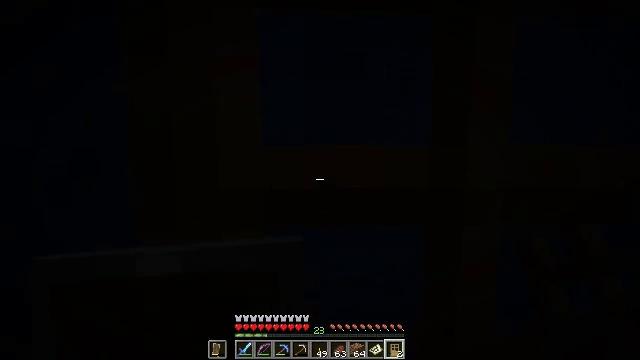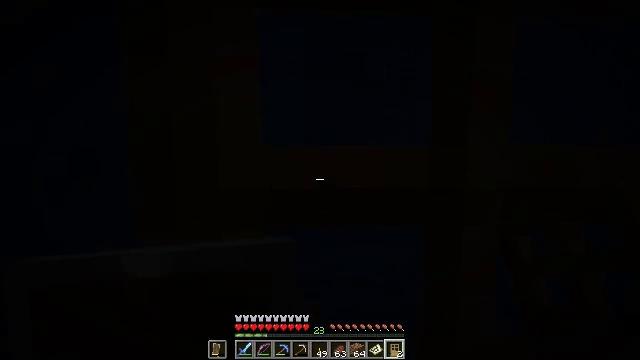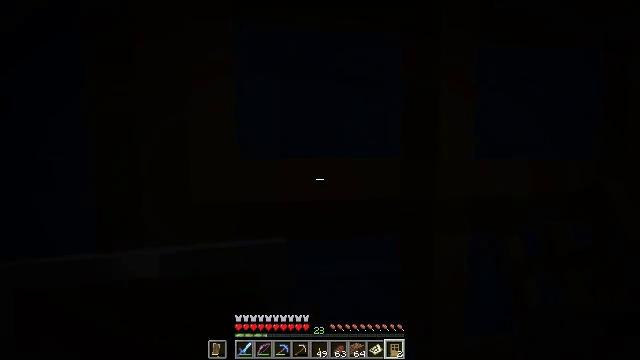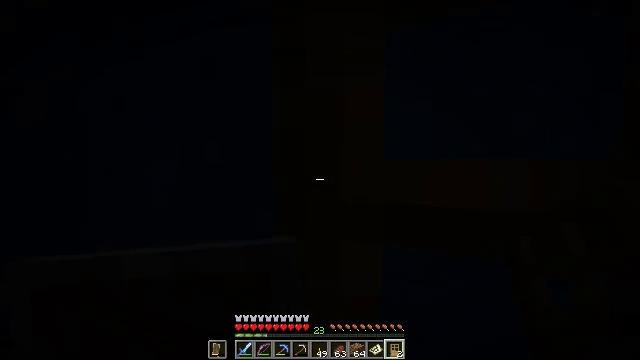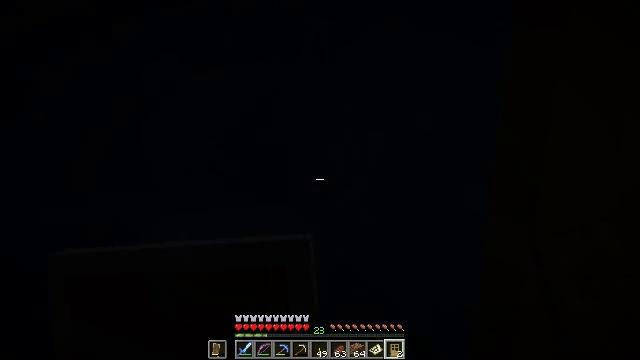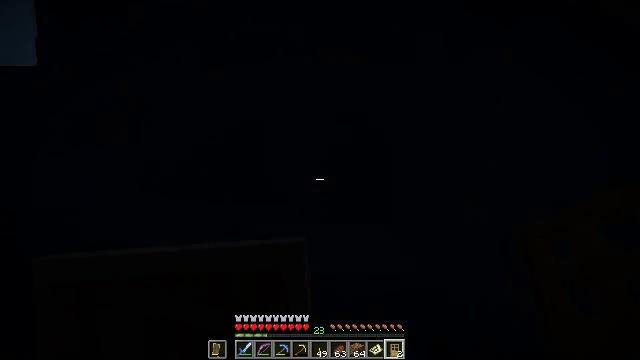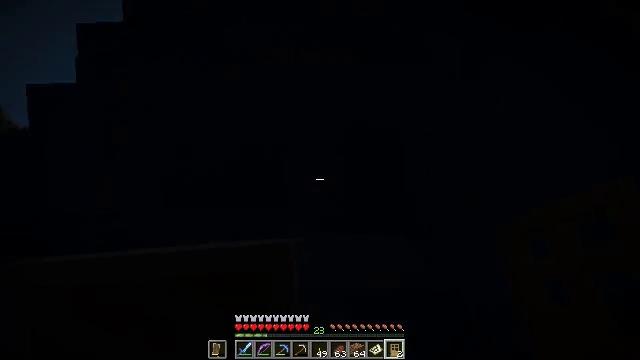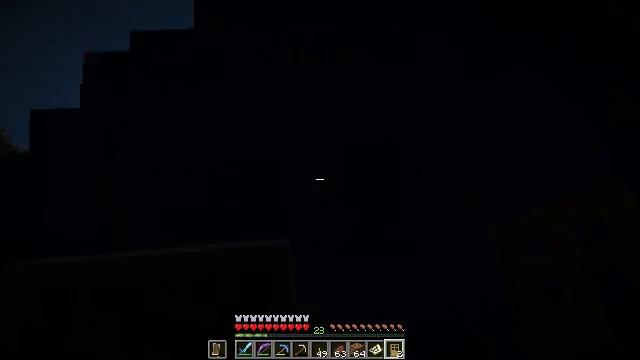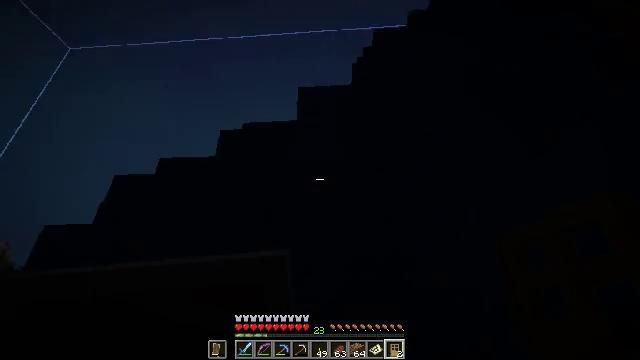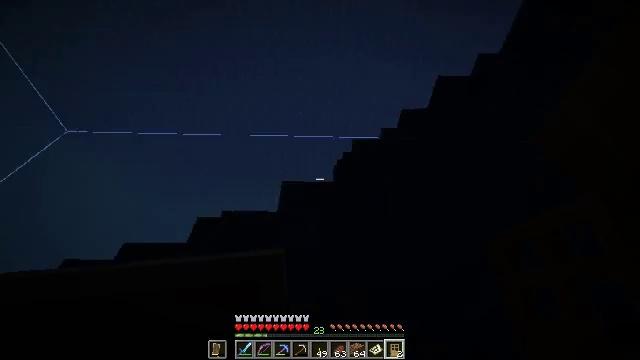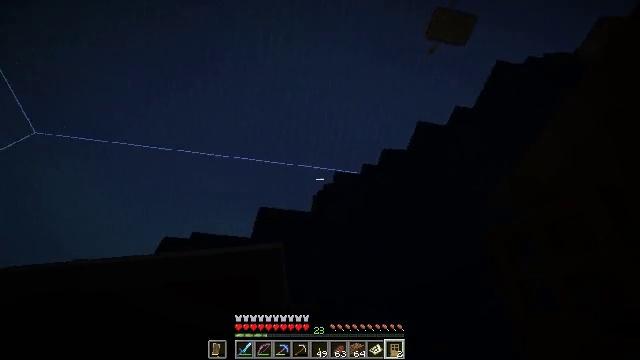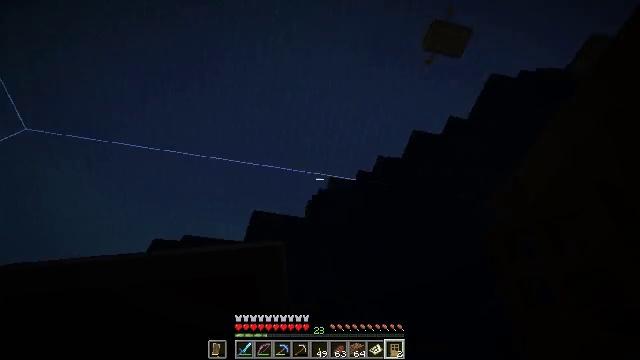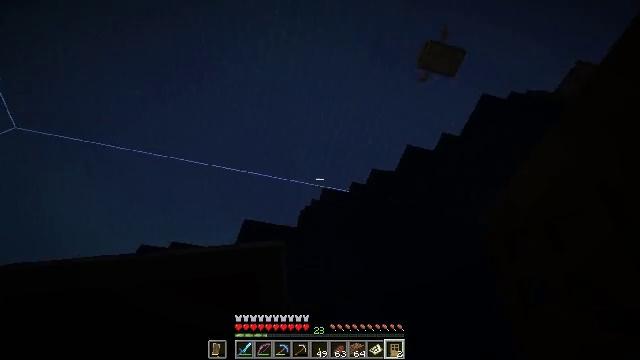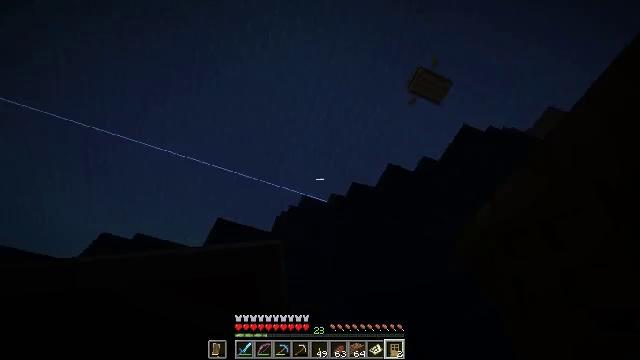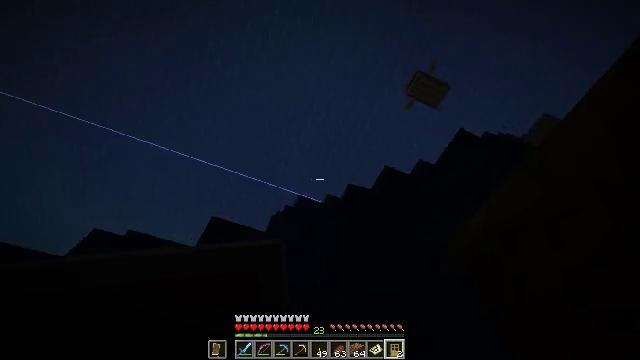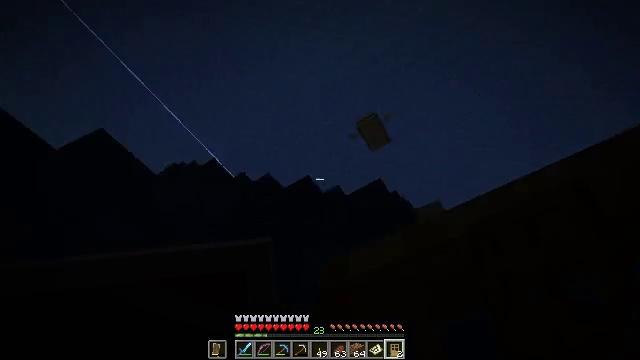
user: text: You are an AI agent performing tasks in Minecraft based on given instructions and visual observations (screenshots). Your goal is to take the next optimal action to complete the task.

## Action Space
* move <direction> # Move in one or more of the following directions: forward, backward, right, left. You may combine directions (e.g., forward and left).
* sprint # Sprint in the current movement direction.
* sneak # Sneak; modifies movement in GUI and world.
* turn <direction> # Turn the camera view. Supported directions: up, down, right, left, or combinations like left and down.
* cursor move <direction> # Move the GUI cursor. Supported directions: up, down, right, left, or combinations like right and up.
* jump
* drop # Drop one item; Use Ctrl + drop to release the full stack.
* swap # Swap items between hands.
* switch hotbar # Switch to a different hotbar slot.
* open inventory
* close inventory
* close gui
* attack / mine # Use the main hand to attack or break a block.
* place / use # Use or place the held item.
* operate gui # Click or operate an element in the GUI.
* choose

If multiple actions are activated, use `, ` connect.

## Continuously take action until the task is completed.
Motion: motion action
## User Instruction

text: Gather sea pickles from coral reefs.
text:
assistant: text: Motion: no_op
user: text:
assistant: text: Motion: turn right and up
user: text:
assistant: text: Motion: turn left
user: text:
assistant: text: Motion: turn left and down
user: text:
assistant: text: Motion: turn left and up
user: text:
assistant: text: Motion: turn left and up
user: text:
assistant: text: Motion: turn up
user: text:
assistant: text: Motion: turn up
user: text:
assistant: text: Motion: turn right and up
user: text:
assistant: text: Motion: turn right and up
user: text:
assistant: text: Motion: turn right and up
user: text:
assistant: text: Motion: turn right and up
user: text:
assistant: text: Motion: turn right and up
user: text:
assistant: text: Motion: turn right
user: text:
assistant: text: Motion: turn right and down
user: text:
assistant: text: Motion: turn right and up
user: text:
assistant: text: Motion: turn right
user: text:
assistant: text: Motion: turn right
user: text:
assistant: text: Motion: no_op
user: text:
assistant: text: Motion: turn right and down
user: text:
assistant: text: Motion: turn right and down
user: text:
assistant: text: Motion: turn right
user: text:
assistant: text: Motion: turn right and down
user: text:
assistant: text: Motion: turn right and down
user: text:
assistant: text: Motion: turn right and down
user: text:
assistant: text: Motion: turn right and down
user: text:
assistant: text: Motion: turn right and down
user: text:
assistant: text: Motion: turn right
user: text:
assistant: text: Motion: turn down
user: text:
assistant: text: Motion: no_op